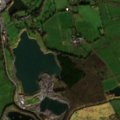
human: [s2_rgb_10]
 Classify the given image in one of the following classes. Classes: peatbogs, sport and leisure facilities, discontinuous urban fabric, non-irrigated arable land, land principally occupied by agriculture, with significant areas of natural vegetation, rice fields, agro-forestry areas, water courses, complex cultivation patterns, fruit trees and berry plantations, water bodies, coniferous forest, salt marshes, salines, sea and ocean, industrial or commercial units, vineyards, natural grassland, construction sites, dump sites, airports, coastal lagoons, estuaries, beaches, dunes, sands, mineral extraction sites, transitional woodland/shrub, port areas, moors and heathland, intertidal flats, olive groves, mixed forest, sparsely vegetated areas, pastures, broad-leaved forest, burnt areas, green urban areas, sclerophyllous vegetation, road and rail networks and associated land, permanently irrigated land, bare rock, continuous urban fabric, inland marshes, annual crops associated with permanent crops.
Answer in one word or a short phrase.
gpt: mineral extraction sites, pastures